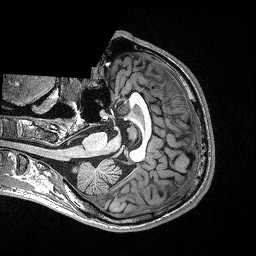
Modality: T1w
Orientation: axial
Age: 23
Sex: male
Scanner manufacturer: siemens
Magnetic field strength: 3 T
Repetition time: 2.4 s
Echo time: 0.03 s